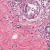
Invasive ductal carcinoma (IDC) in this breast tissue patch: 0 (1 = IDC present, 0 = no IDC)